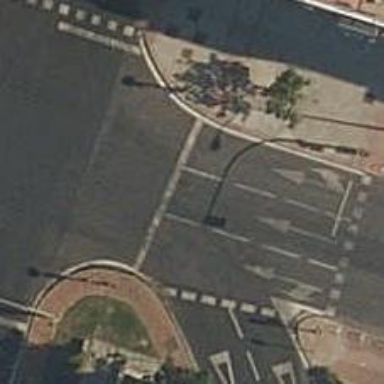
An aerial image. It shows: Road with traffic signals.